Field crop: maize
Growth stage: 2
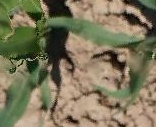
Species: maize